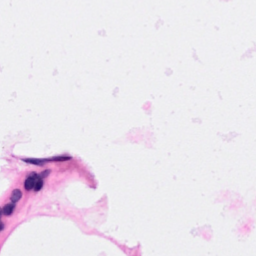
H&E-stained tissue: Breast